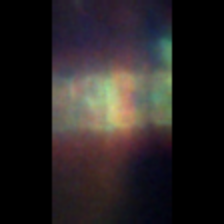
Taxon: Diatom_aggregate
Group: Diatoms